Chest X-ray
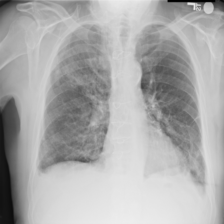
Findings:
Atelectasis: negative
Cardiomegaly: negative
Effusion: negative
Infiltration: negative
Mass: negative
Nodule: negative
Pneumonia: negative
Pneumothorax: negative
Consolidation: negative
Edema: negative
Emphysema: negative
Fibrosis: negative
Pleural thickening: negative
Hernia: negative